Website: walmart
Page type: payment
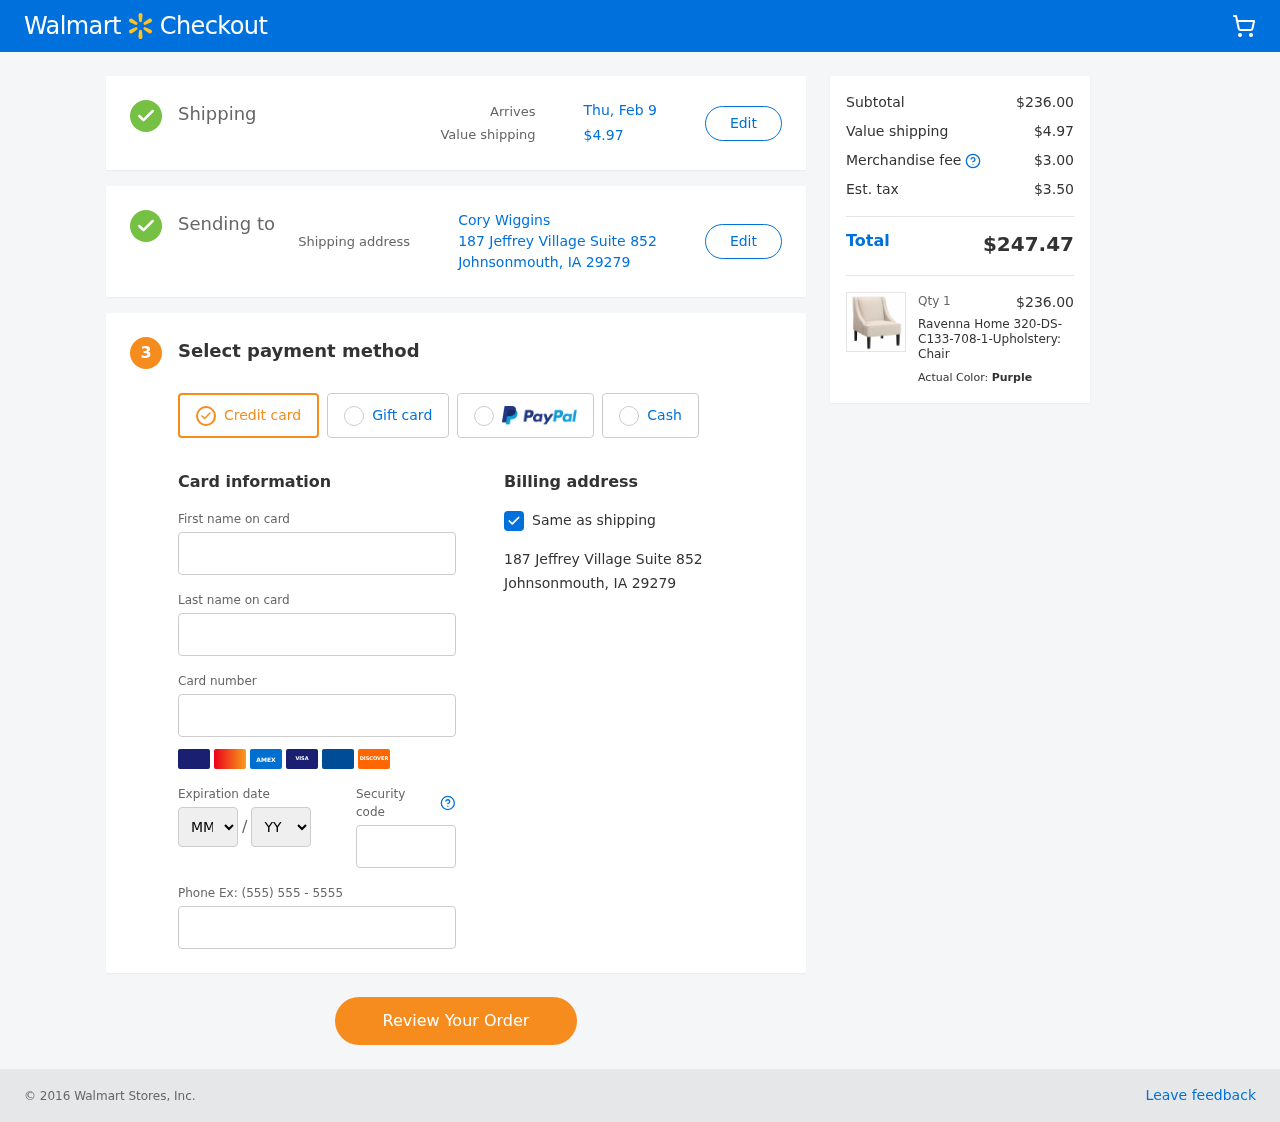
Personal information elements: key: PII_CARD_EXPIRY_MONTH
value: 08
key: PII_CARD_EXPIRY_YEAR
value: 30
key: PII_CITY_STATE_ZIP
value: Johnsonmouth, IA 29279
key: PII_FULLNAME
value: Cory Wiggins
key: PII_STREET
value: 187 Jeffrey Village Suite 852
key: PII_FIRSTNAME
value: Cory
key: PII_LASTNAME
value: Wiggins
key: PII_CARD_NUMBER
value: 2702 0062 2013 8352
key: PII_CARD_CVV
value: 766
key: PII_PHONE
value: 6639975685
Product elements: key: PRODUCT1_NAME
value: Ravenna Home 320-DS-C133-708-1-Upholstery: Chair
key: PRODUCT1_PRICE
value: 236
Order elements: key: ORDER_DELIVERY_DATE
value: Thu, Feb 9
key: ORDER_SHIPPING_COST
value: $4.97
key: ORDER_SUBTOTAL
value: $236.00
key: ORDER_MERCHANDISE_FEE
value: $3.00
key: ORDER_TAX
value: $3.50
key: ORDER_TOTAL
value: $247.47
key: ORDER_NUM_ITEMS
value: Qty 1